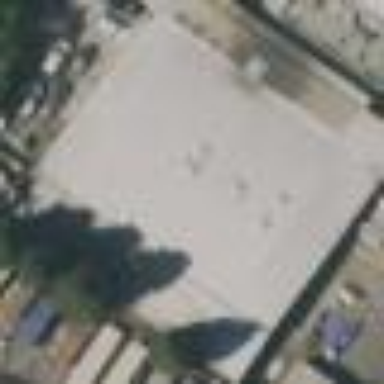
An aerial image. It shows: Industrial building.